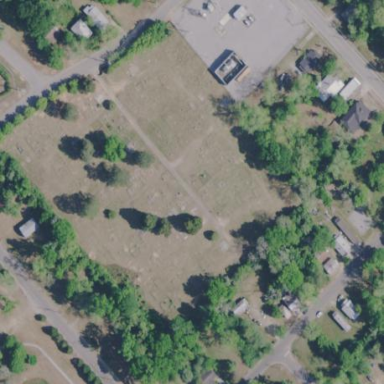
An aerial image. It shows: Cemetery.